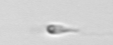
Label: flagellate_morphotype3